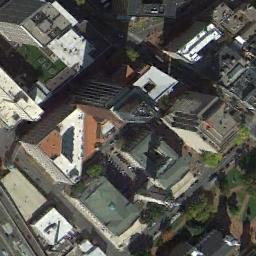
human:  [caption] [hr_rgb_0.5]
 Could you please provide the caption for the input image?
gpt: There are two rows of tall buildings in the picture .

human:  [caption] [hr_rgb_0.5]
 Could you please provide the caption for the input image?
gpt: The commercial area is near the road .

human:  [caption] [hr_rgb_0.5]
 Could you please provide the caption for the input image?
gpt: In a business district there are many tall buildings of different shapes and several roads with many cars and many trees .

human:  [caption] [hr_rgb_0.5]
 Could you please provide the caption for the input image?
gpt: A commercial area has some varied buildings and one of buildings is a church .

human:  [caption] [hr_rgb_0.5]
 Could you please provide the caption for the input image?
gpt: There are many buildings of different colors on a commercial area .